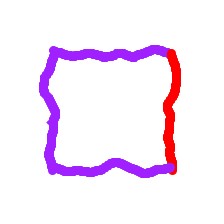
Shape: square